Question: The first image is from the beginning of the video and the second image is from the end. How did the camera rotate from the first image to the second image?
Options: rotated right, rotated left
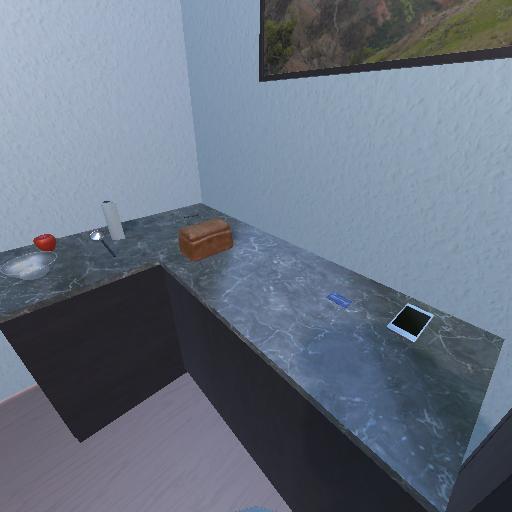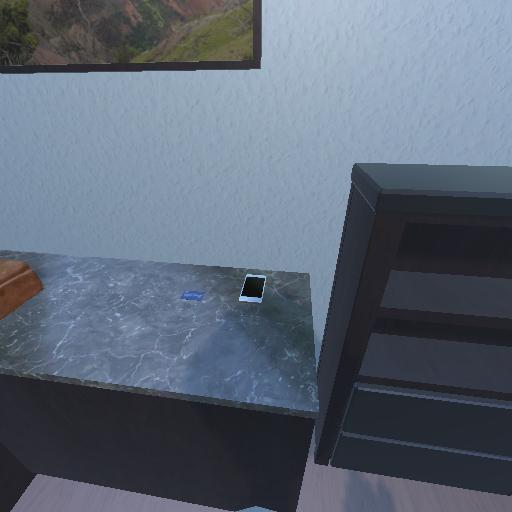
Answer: rotated right